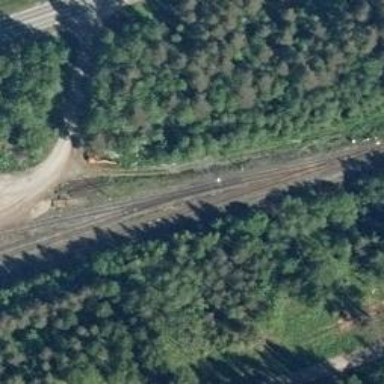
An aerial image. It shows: Continuous railway track.